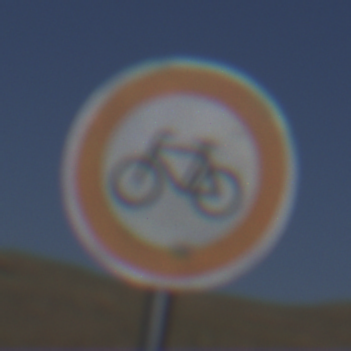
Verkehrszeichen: VerbotRadverkehr
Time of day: MorningAfternoon
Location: Outdoor (Nature)
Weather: Clear
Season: NotSpecified
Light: Natural